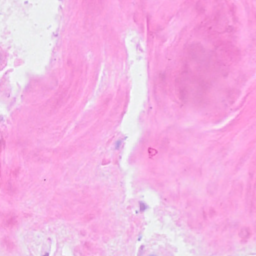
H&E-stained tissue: Breast